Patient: sex M, age 51
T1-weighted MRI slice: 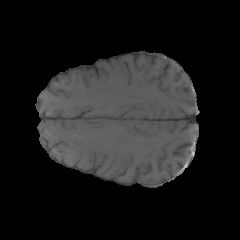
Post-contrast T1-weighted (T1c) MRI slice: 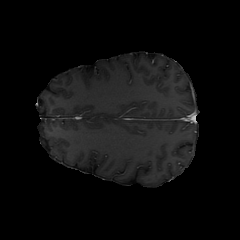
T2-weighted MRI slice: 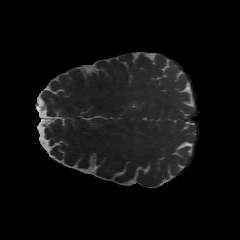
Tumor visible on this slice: yes
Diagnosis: Glioblastoma, IDH-wildtype
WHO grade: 4